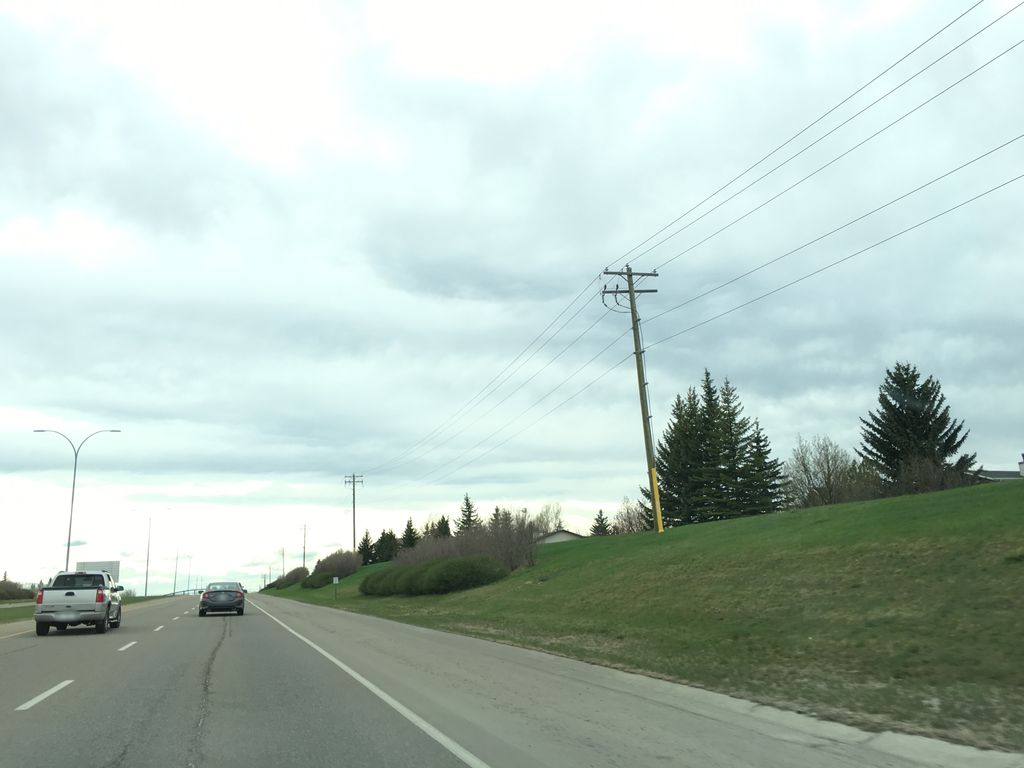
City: calgary